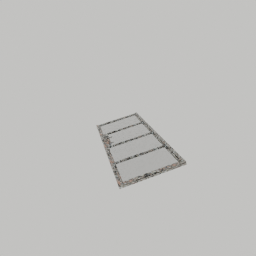
Label: architecture